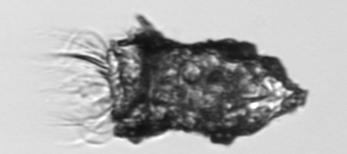
Label: Tintinnopsis